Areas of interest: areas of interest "Park and greenspace"
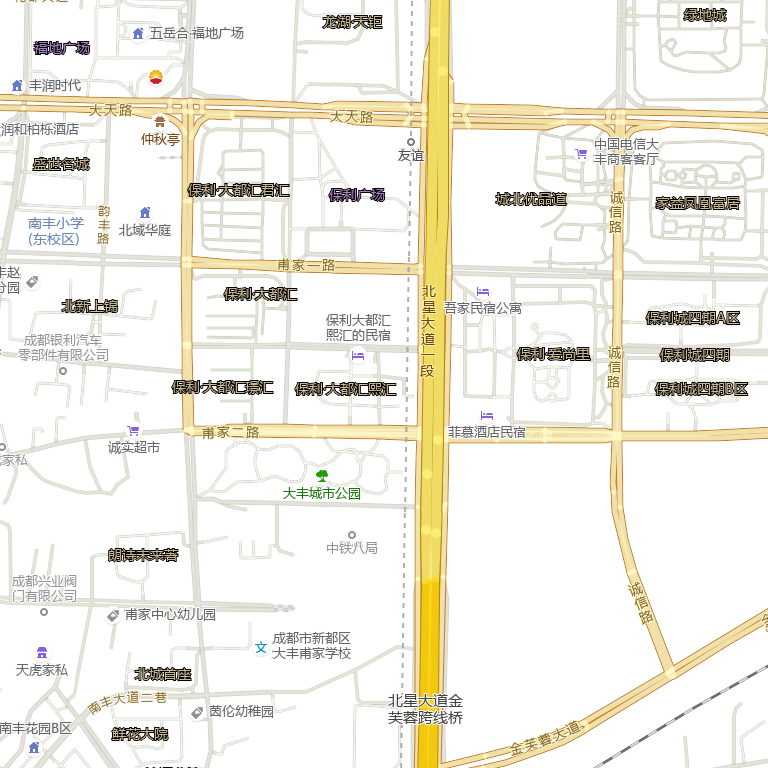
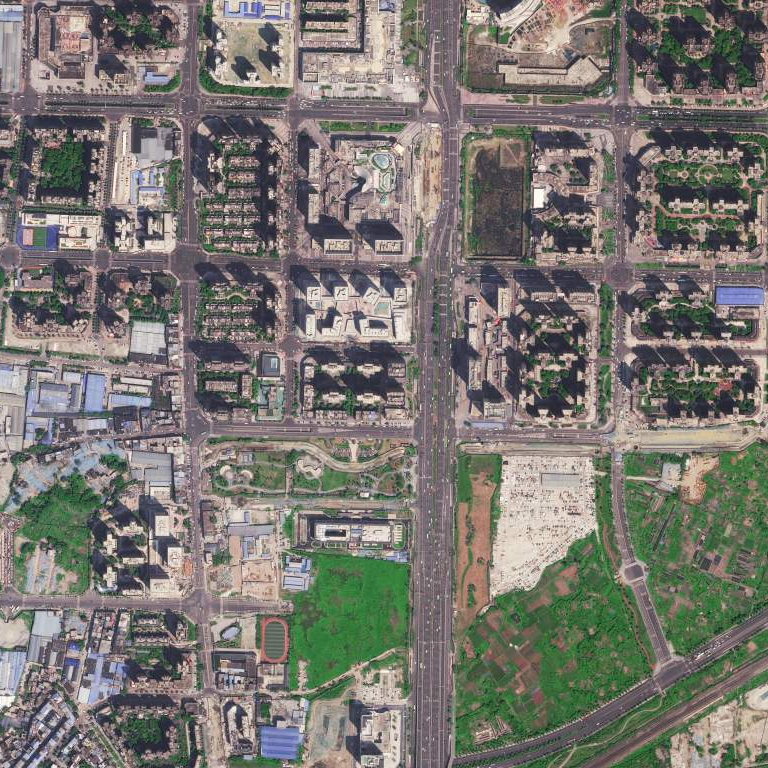